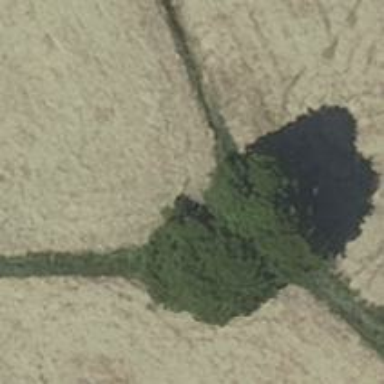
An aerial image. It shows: Landmark tree with broadleaved deciduous leaves.